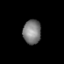
Tissue: prostate
Cell type: T cells
Senescence score: 0.2443
Nuclear area (px): 425
Mean DAPI intensity: 125.569